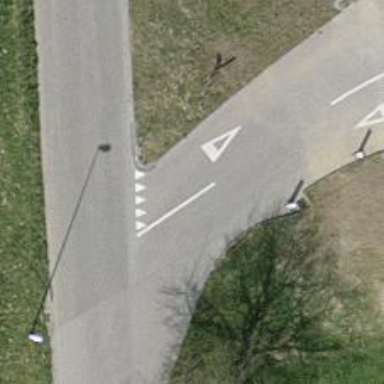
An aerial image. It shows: Road with "give way" sign.